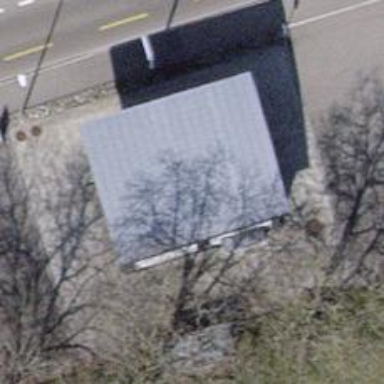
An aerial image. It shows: Fuel station.